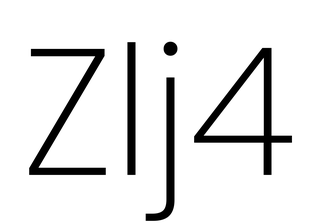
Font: Poppins-ExtraLight